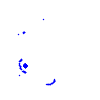
Particle: kaon